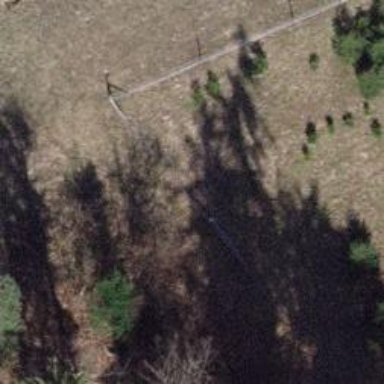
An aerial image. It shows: Grassy track road with grade 4 track type.